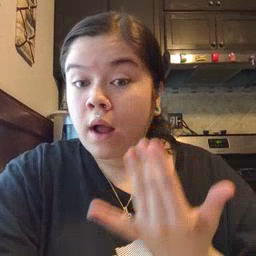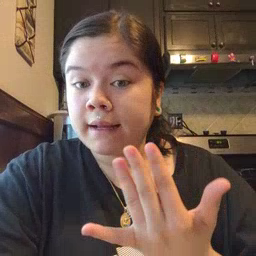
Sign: wait